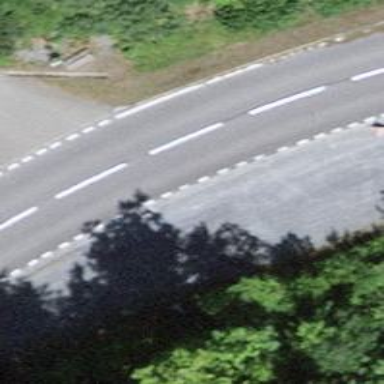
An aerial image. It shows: Tertiary road.